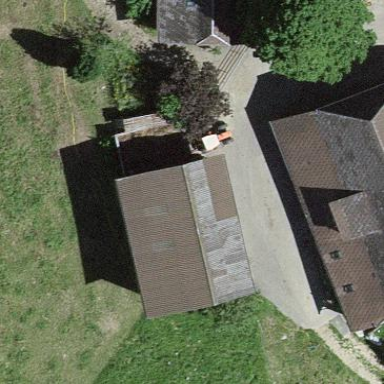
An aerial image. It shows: Shed.